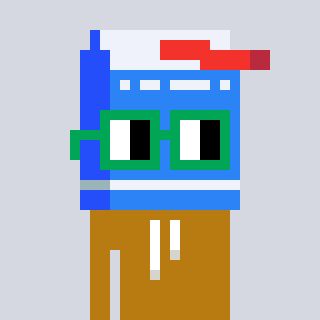
a pixel art character with square green glasses, a milk-shaped head and a gold-colored body on a cool background